Question: I need sessions to be stored in database. I used the database-session plugin from Robert Fischer ( <URL> in version 1.2.0 and updated it to grails 2.1. I installed the plugin in my main project and everything works fine except the logout function in spring security core. When i log out via the spring security logout-controller i get the following exception:
'''
URI: /myProject/j_spring_security_logout
Class: grails.plugin.databasesession.InvalidatedSessionException
Message: Session ABD84995E13B9D1AD4DBD228C0E5902C is invalid; cannot access/modify it.
'''

Maybe you know a solution to fix this?
My environment:
'''
Grails 2.1
Spring Security Core 1.2.7
grails-database-session 1.2.0 by Robert Fischer (see Github)
mySQL-Database is connected (JDBC)
'''
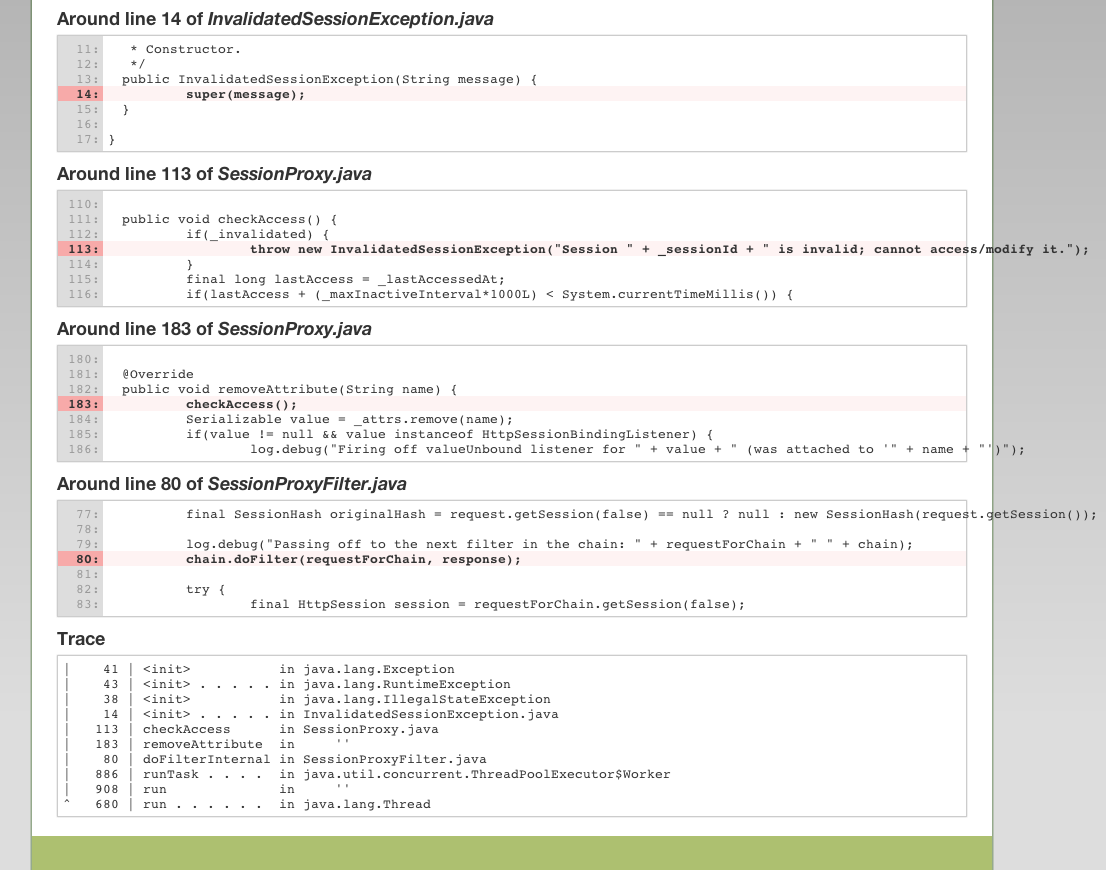
Answer: This is a bug in Spring Security Core: it is trying to access an invalidated session, which is a violation of the Servlet spec. But, until they fix that, you can set the 'config.grails.plugin.databasesession.ignoreinvalid' property to 'true' and you won't get an exception.